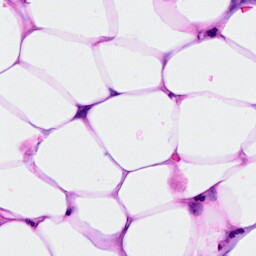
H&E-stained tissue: Breast